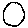
Label: circle